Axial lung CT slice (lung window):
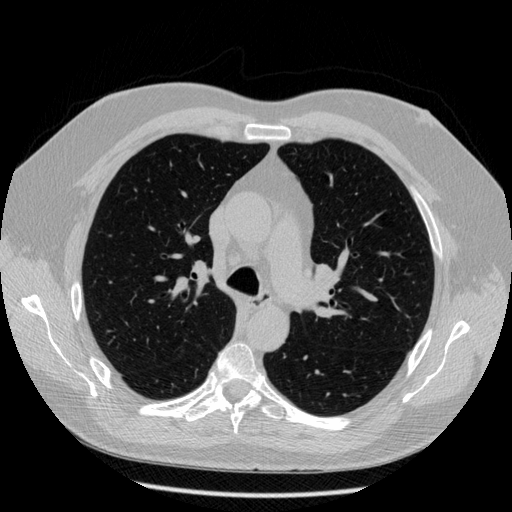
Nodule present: no